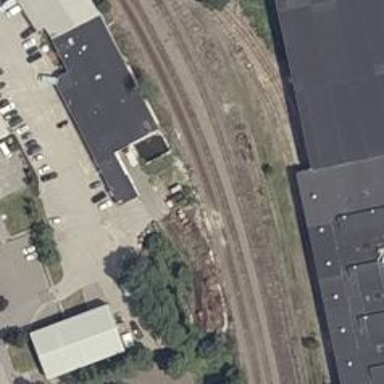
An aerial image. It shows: Abandoned railway.